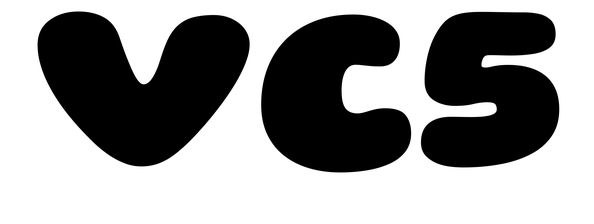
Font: Gluten_Black